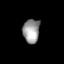
Tissue: lung
Cell type: Epithelial cells
Senescence score: 0.2174
Nuclear area (px): 393
Mean DAPI intensity: 154.527